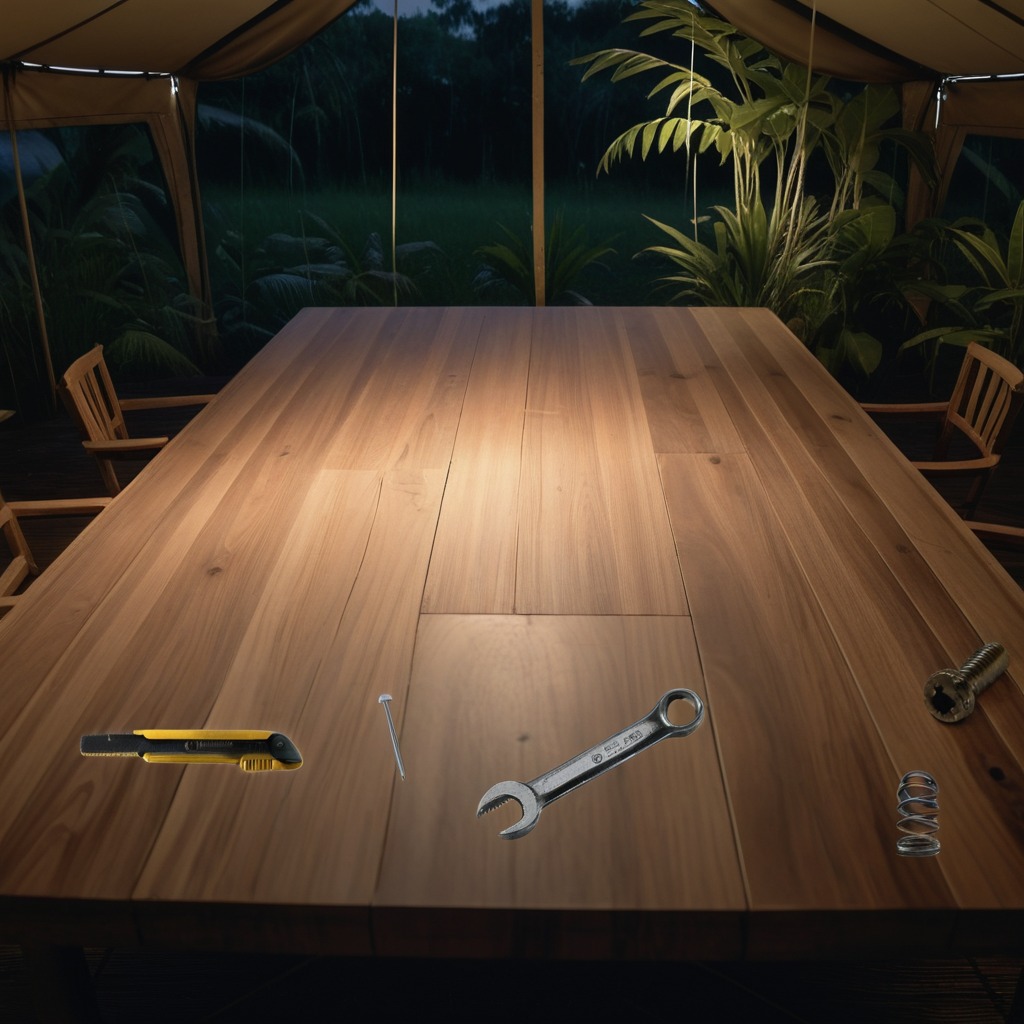
A utility knife, a metal machine screw, an iron nail, a coiled metal spring, and a wrench are lying on the wooden table.